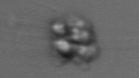
Label: Leptocylindrus_mediterraneus